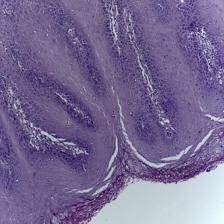
Diagnosis: OSCC